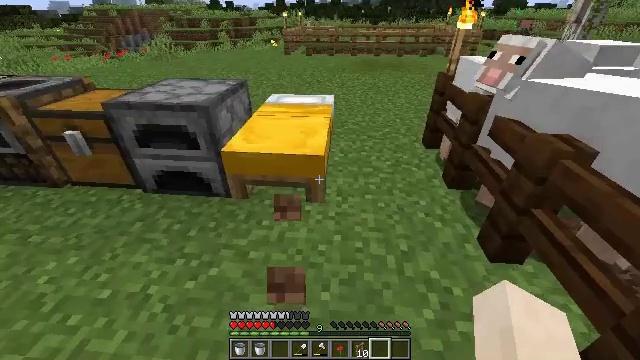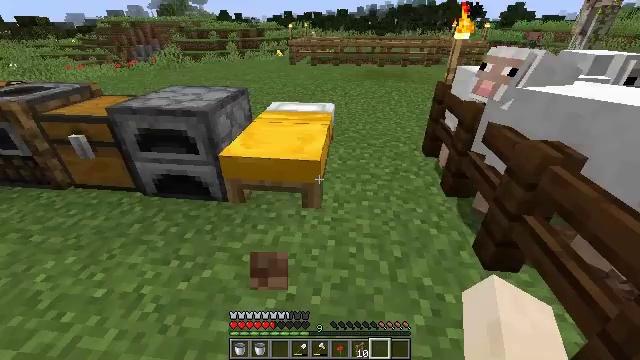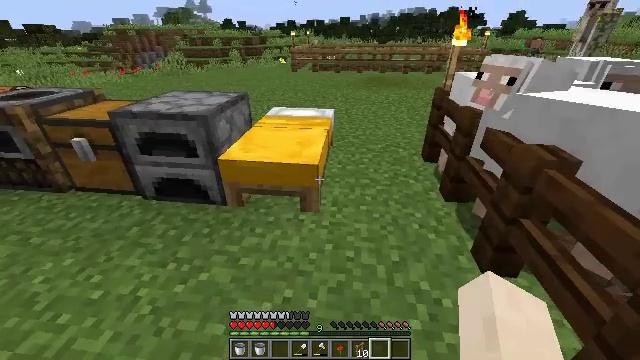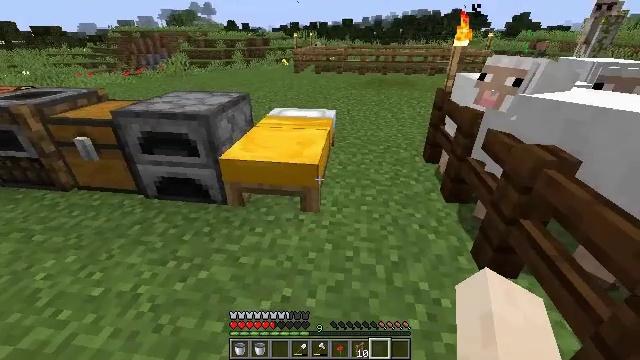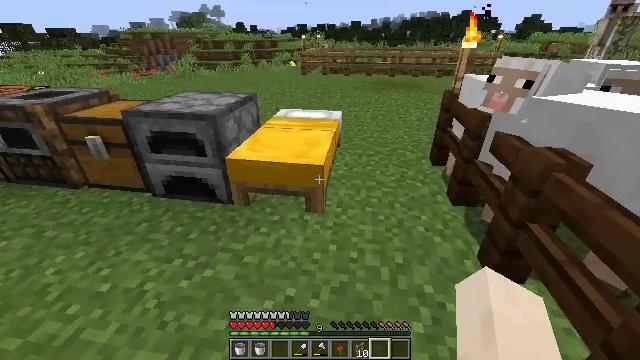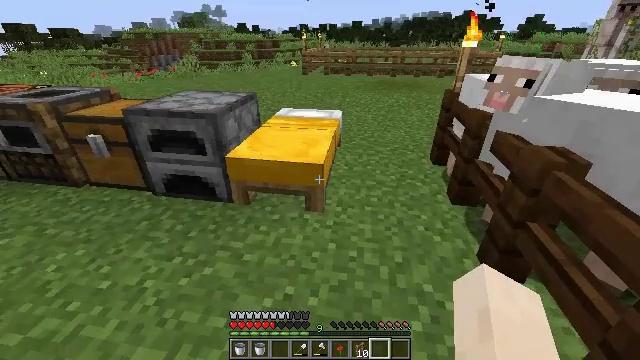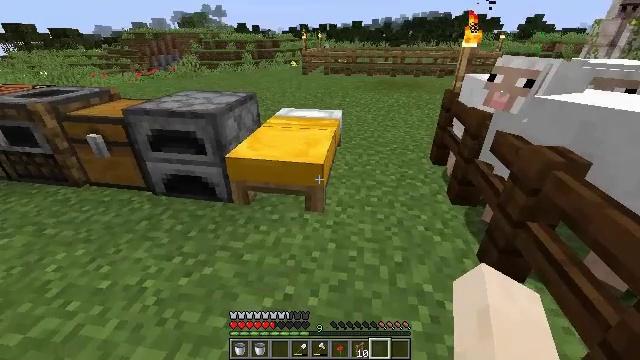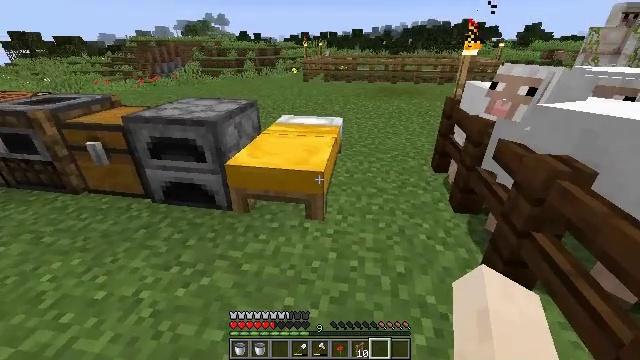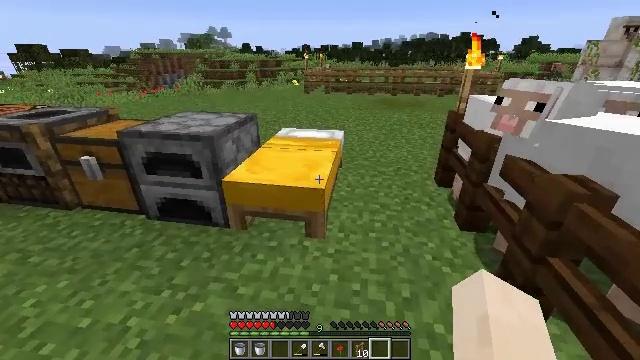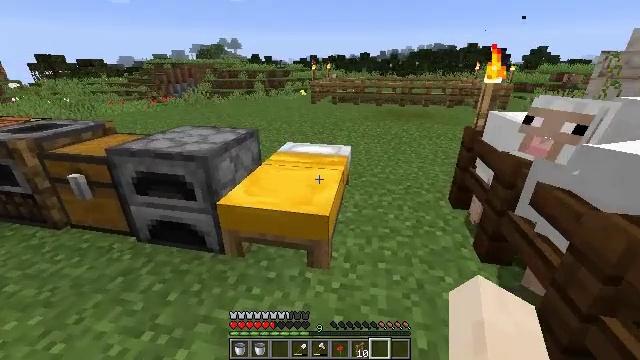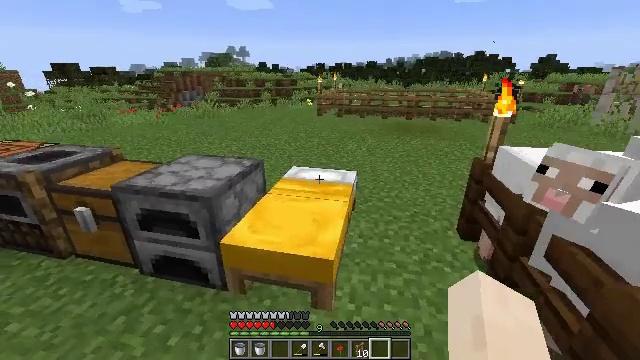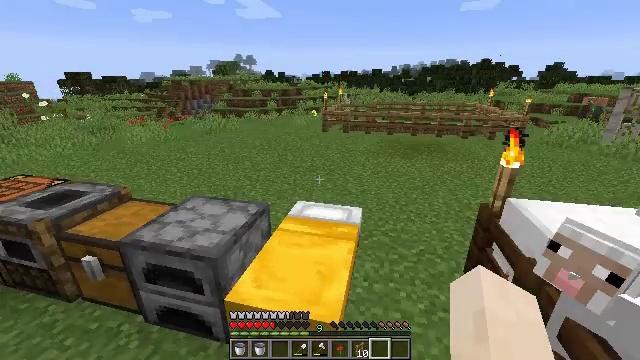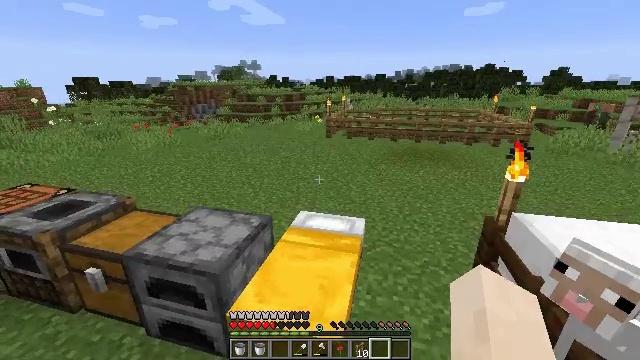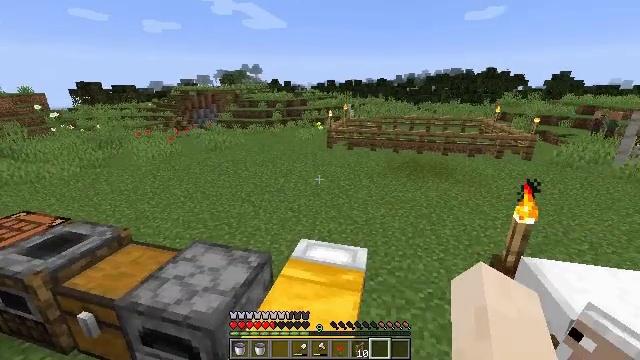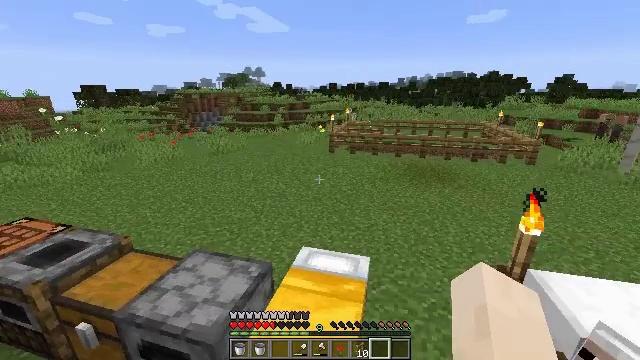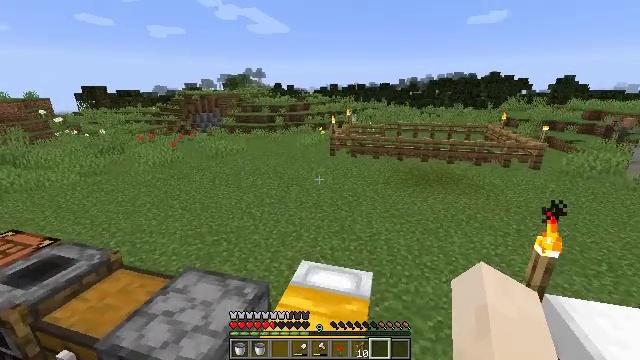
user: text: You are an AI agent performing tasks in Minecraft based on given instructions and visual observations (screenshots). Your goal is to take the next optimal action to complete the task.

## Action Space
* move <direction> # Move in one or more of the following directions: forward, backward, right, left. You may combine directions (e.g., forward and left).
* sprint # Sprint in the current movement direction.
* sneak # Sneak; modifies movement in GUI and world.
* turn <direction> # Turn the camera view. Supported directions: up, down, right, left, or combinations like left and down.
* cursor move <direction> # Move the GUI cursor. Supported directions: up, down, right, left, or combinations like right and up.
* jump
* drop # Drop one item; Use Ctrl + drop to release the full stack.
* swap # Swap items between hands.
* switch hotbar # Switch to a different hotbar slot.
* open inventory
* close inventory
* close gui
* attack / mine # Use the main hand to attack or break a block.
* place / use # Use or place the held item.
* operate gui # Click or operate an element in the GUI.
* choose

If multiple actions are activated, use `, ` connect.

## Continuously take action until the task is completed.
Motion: motion action
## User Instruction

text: Break the dark oak sapling to pick it up.
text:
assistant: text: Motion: turn left and up
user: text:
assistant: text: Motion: turn up
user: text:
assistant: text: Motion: no_op
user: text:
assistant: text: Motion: turn left
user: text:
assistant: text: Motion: no_op
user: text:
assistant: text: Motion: no_op
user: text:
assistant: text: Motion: move forward, turn up
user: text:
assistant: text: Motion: move forward, turn up
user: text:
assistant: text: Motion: move forward, turn left and up
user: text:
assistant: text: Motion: move forward, turn left and up, jump
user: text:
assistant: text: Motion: move forward, turn left and up, jump
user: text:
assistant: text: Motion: move forward, jump
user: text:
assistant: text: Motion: move forward, jump
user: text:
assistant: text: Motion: move forward, jump
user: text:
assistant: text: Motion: move forward, jump
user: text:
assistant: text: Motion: move forward, jump
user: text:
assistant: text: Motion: move forward, jump
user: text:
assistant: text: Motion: move forward, jump
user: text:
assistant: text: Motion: move forward, jump
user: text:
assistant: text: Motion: move forward, jump
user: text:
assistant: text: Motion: move forward, sprint, jump
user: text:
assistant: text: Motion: move forward, sprint, turn left, jump
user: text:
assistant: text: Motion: move forward, sprint, turn left, jump
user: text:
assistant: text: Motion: move forward, sprint, turn left, jump
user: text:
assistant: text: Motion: move forward, sprint, turn left, jump
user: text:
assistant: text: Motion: move forward, sprint, jump
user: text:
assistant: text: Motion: move forward, jump
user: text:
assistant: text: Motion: move forward, jump
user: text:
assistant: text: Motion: move forward, jump
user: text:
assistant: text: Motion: move forward, jump